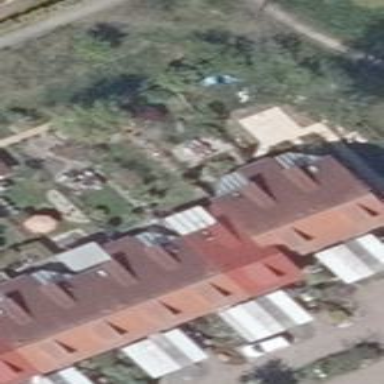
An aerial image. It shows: Terrace building.